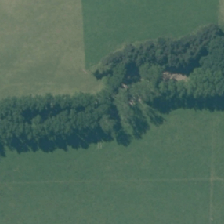
Land cover: deciduous_hardwood